Question: How do hide contact form 7 validation errors and success message box from form bottom.

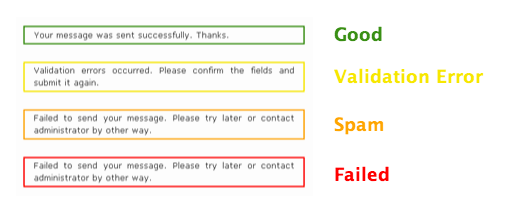
Answer: Put below code in the css
'''
.wpcf7-response-output {
display: none !important;
}
'''